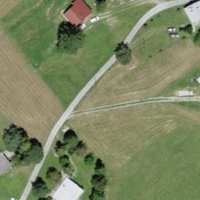
EUNIS habitat code: 24
Species observed at this site:
Aesculus hippocastanum